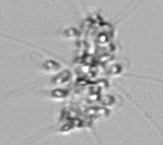
Label: Chaetoceros_didymus_TAG_external_flagellate